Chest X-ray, PA view. Patient: 39 years old, sex M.
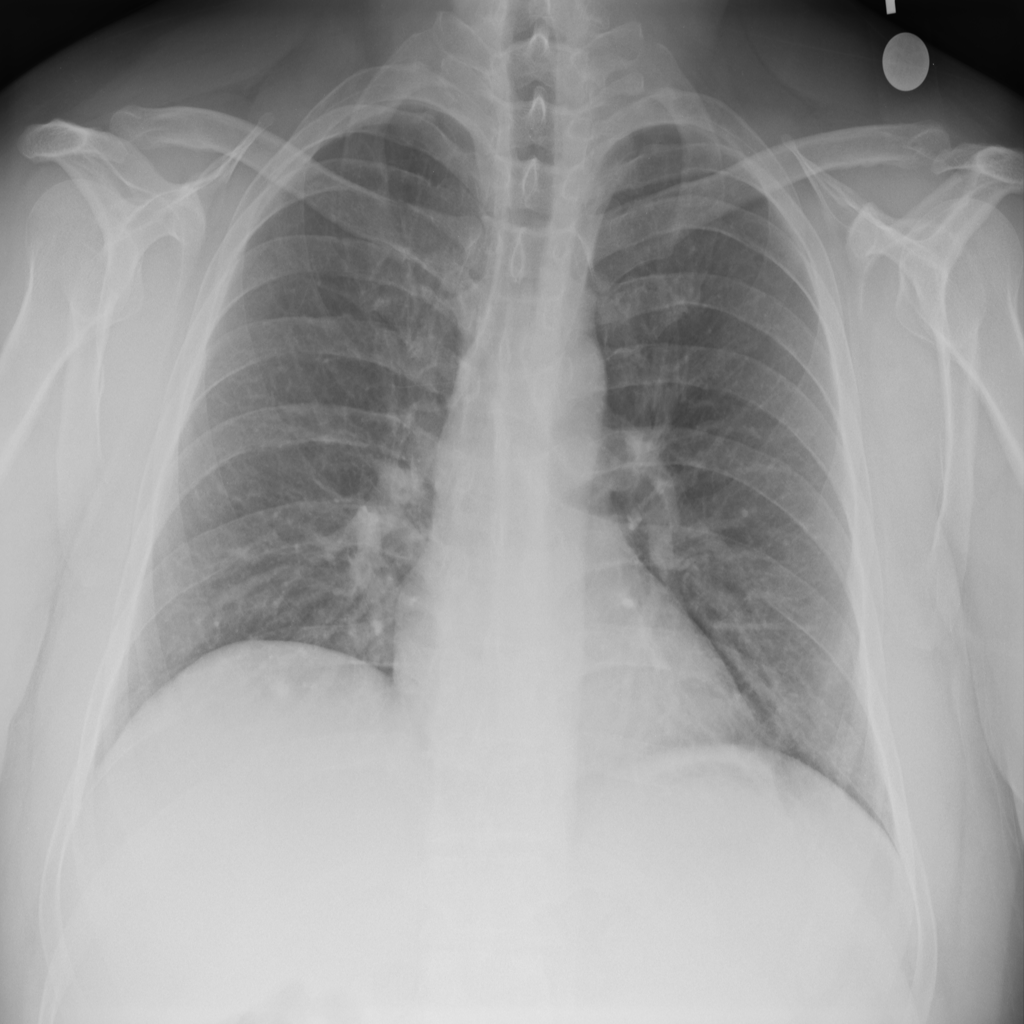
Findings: No Finding